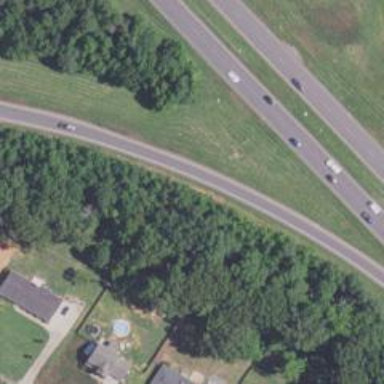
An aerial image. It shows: Trunk link highway.